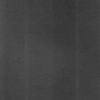
Label: dusty